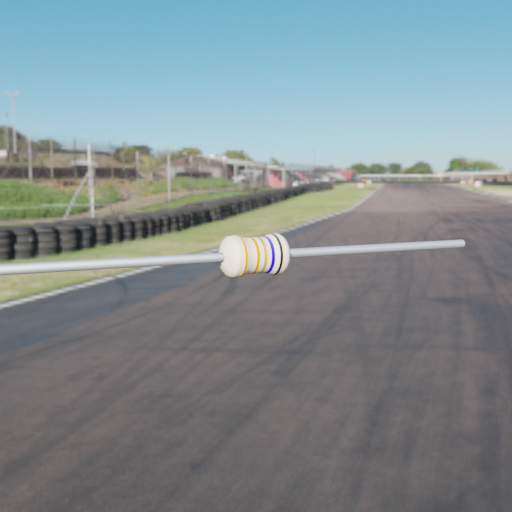
Resistor colour bands (in order): orange, orange, gold, blue, black